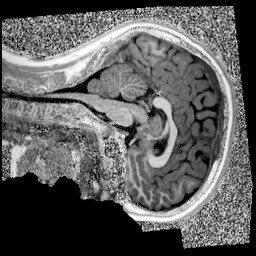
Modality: UNIT1
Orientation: sagittal
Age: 11
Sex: male
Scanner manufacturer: siemens
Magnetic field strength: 3 T
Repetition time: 4 s
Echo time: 0.00299 s